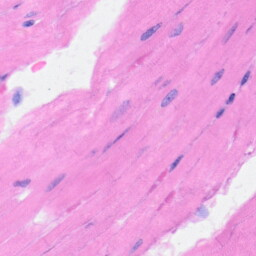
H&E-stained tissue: Heart